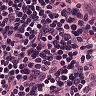
Metastatic tissue present: no